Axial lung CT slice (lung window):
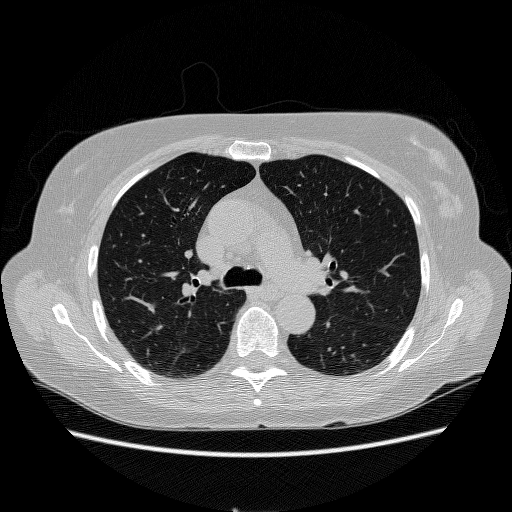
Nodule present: no